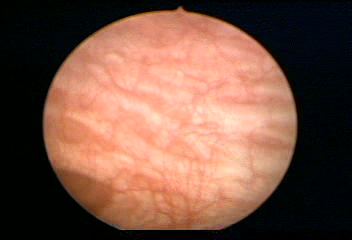
Modality: WLC
Class: Normal mucosa
Bladder cancer association: No